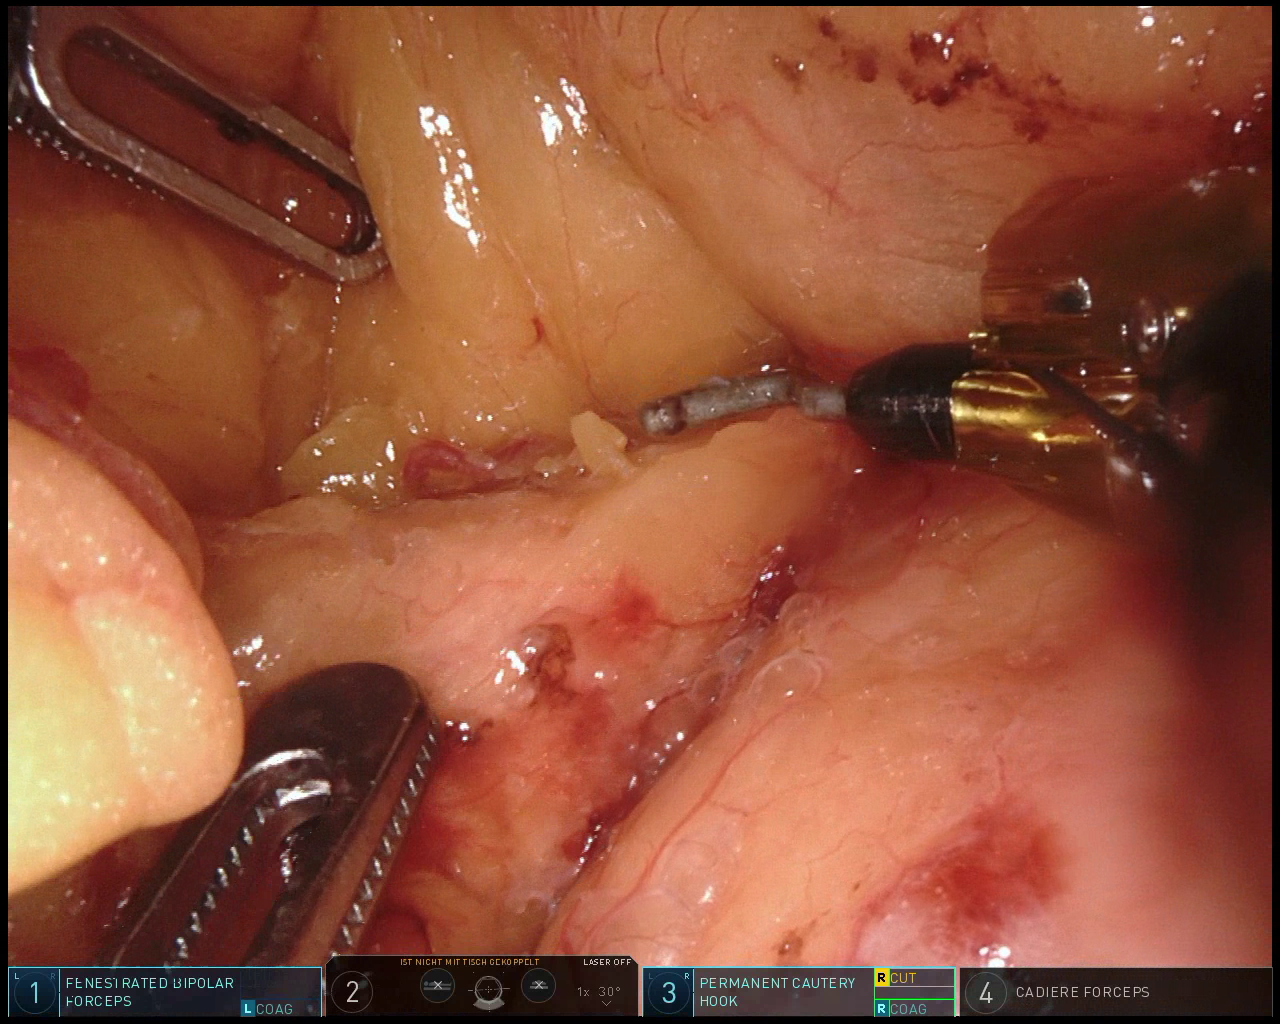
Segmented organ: pancreas
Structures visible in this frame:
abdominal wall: no
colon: no
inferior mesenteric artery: no
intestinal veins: no
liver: no
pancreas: yes
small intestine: no
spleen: no
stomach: no
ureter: no
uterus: no
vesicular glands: no